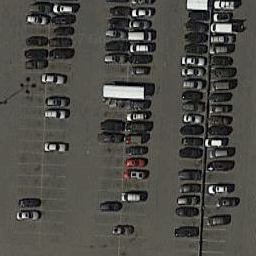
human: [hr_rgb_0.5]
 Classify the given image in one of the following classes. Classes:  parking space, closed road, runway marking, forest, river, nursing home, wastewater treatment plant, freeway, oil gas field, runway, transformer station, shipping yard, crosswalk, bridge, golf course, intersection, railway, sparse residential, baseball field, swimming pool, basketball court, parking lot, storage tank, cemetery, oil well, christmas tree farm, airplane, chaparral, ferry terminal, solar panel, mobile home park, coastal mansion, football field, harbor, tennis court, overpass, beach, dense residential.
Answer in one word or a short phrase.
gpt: parking lot